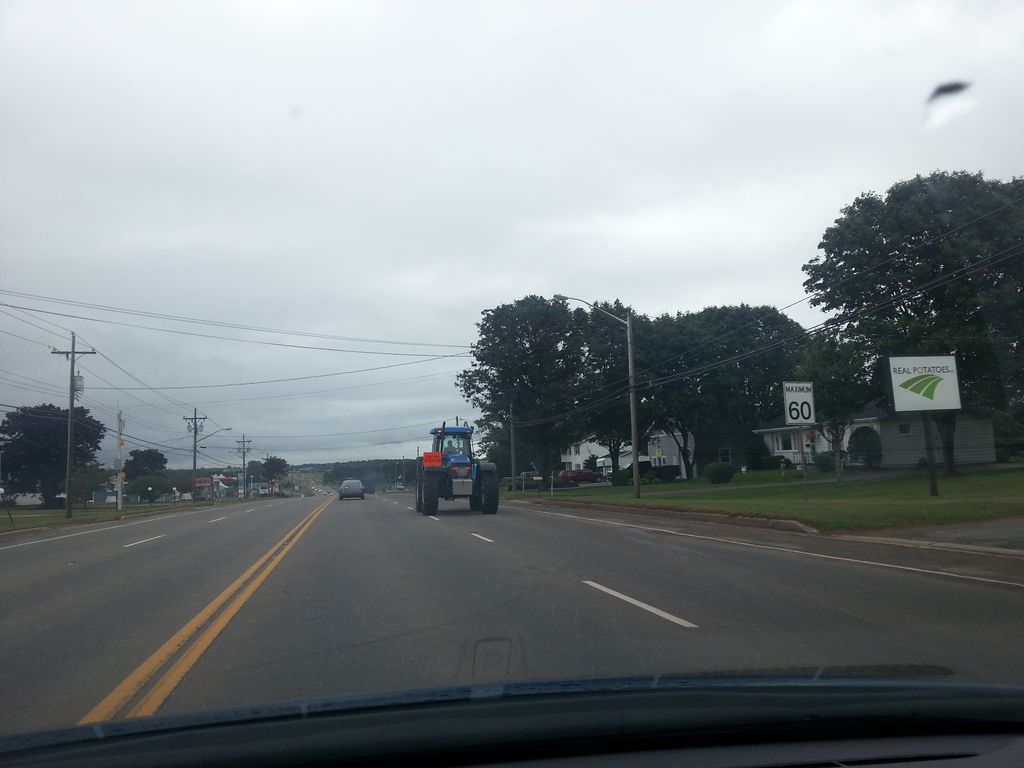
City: charlottetown